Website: bh-photo
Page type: gifting
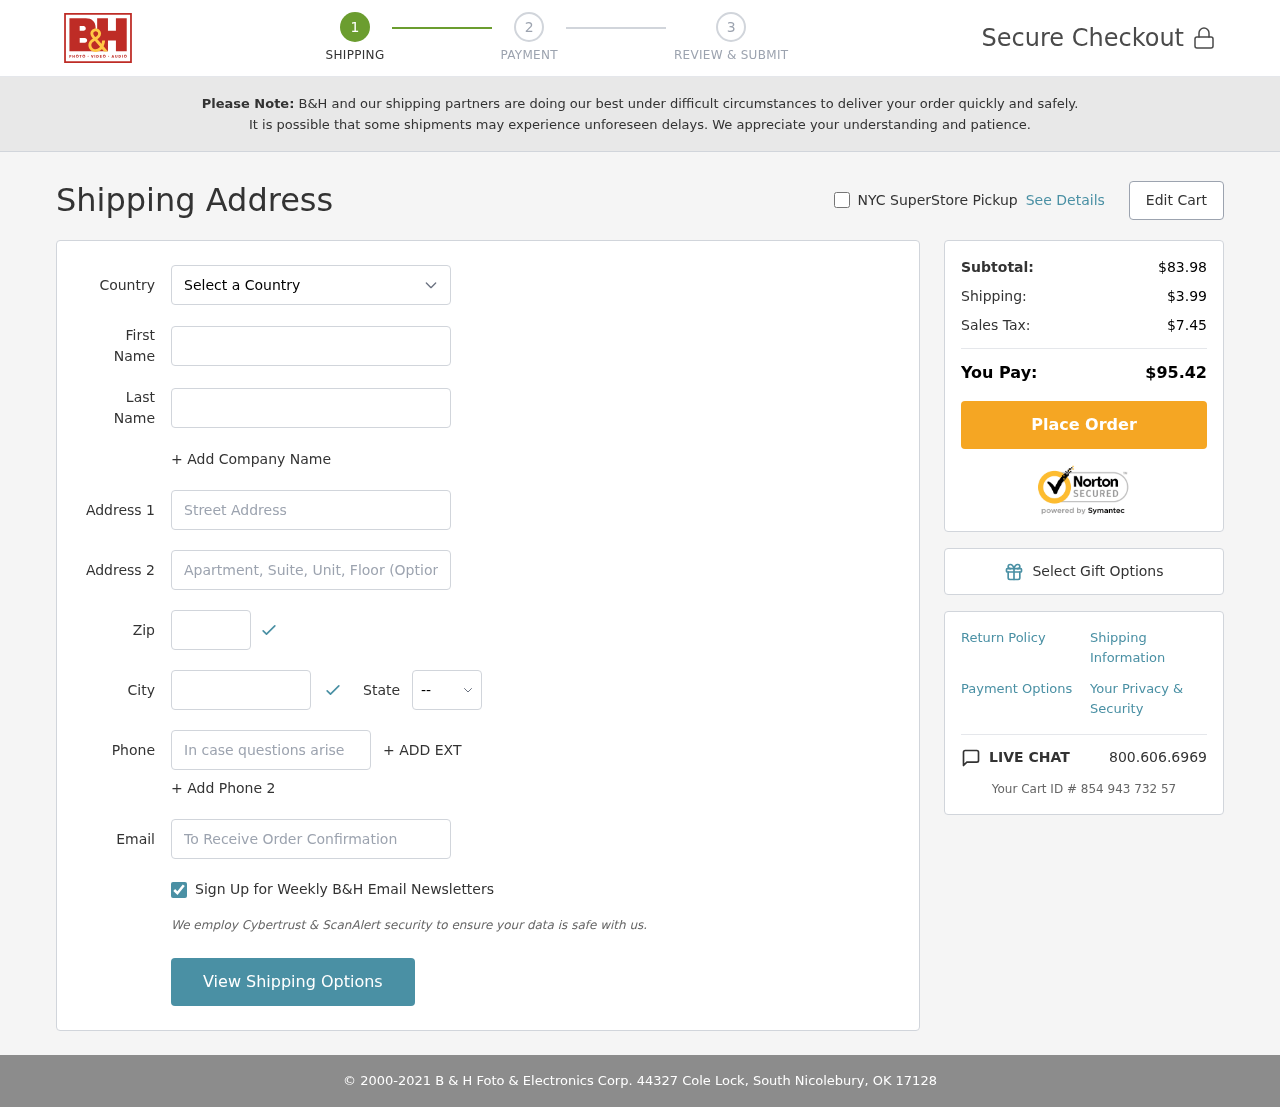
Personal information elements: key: PII_CITY
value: South Nicolebury
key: PII_COUNTRY
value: United States
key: PII_EMAIL
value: sarah.williams@yahoo.com
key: PII_FIRSTNAME
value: Sarah
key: PII_LASTNAME
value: Williams
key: PII_PHONE
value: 2422523217
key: PII_POSTCODE
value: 17128
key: PII_STATE_ABBR
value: OK
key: PII_STREET
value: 44327 Cole Lock
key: PII_STREET2
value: Suite 361
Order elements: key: ORDER_SUBTOTAL
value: $83.98
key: ORDER_SHIPPING_COST
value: $3.99
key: ORDER_TAX
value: $7.45
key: ORDER_TOTAL
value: $95.42
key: ORDER_ID
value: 854 943 732 57